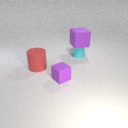
small purple rubber cube to the left of small cyan rubber cylinder